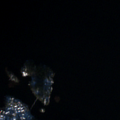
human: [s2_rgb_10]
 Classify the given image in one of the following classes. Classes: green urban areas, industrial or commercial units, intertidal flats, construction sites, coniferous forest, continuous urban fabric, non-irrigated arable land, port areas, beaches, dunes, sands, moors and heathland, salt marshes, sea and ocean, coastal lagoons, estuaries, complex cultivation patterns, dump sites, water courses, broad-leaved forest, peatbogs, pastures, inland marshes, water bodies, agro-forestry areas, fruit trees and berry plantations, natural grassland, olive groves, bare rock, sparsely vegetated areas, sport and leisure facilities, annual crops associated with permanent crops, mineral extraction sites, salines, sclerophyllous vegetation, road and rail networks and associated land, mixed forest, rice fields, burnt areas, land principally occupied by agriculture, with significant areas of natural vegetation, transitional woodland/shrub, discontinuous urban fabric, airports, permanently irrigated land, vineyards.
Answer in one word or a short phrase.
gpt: water bodies